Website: apple
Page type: receipt
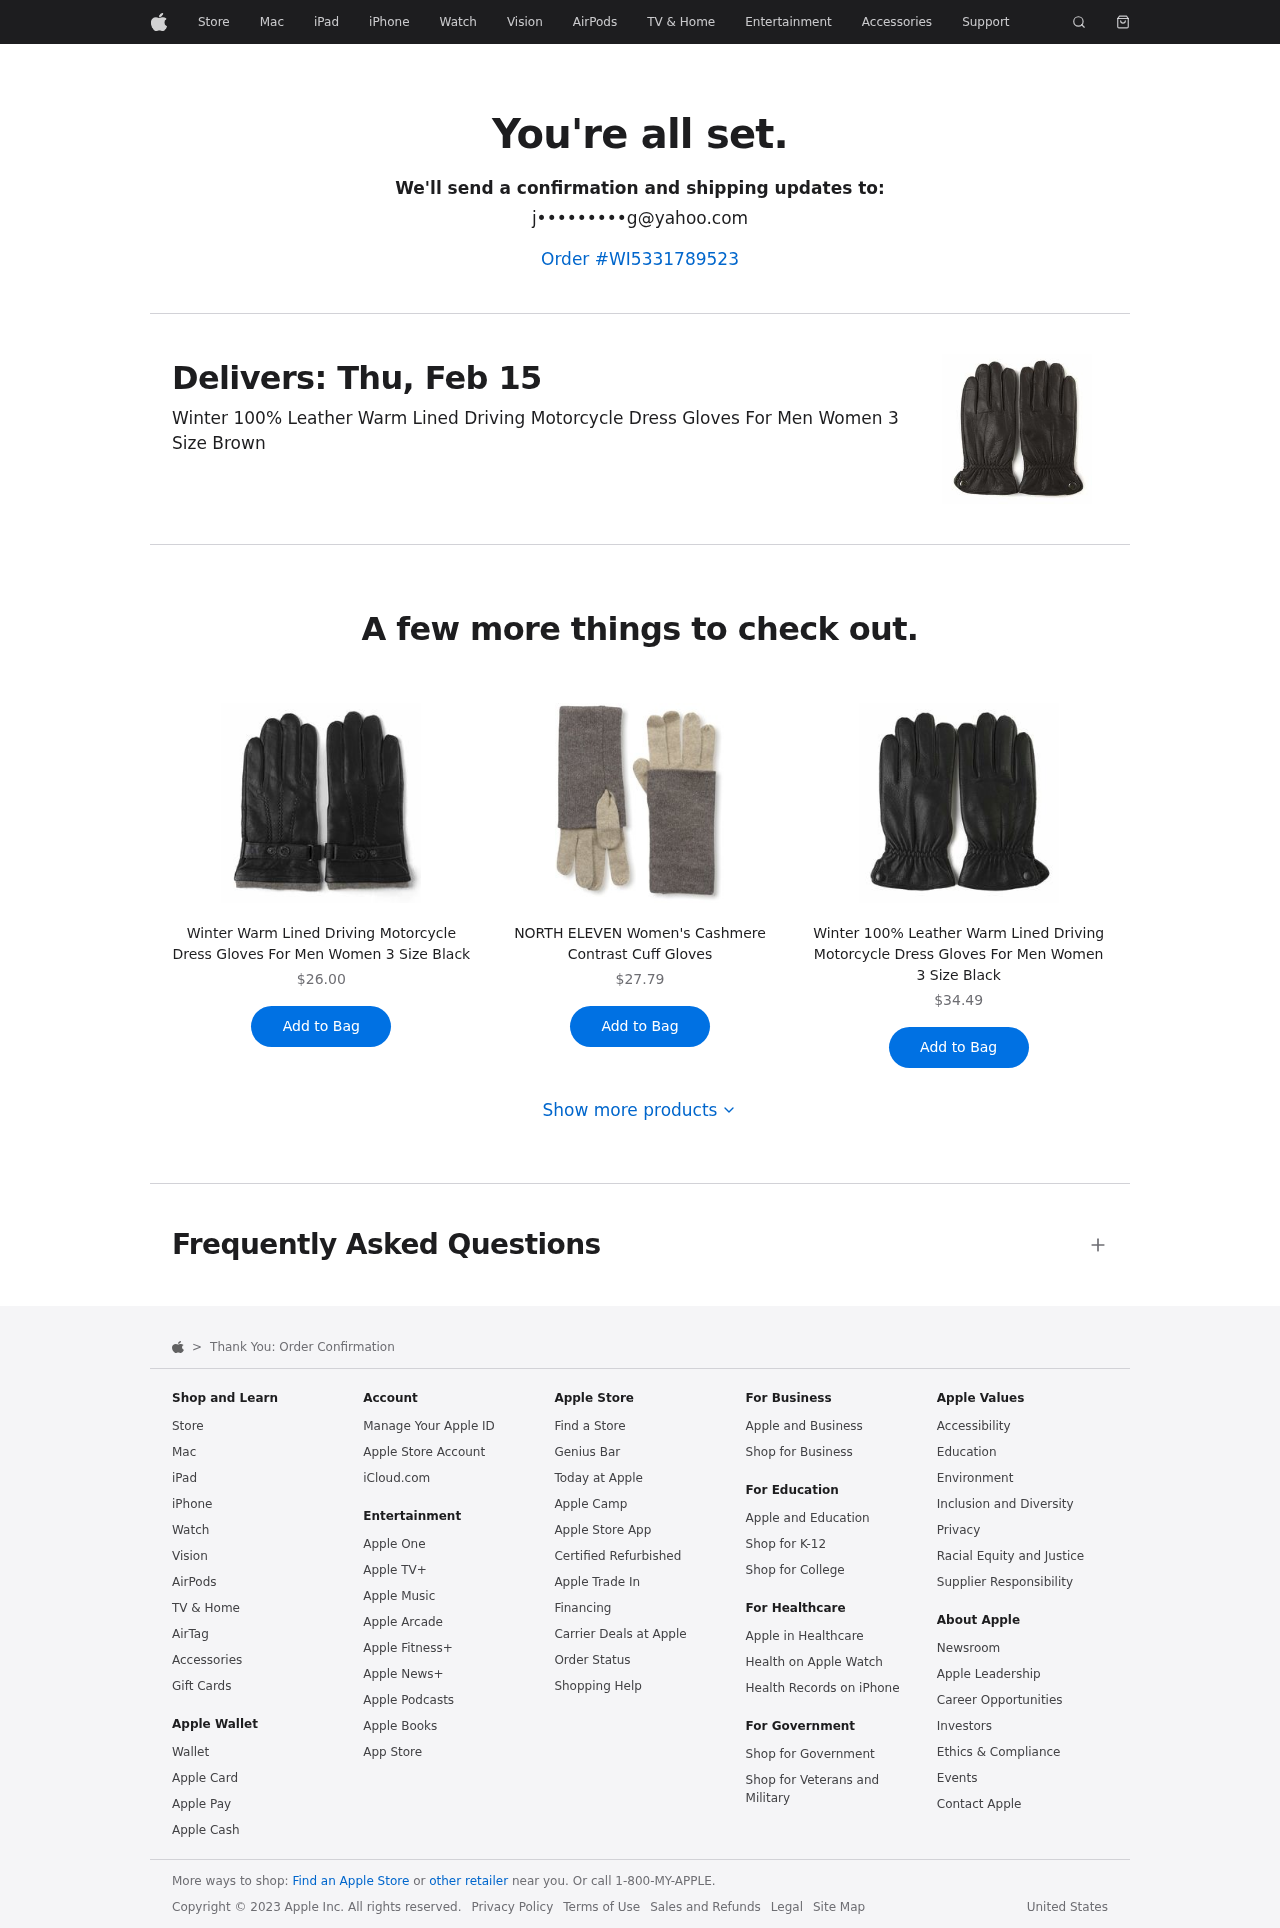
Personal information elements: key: PII_EMAIL
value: j•••••••••g@yahoo.com
Product elements: key: PRODUCT1_NAME
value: Winter 100% Leather Warm Lined Driving Motorcycle Dress Gloves For Men Women 3 Size Brown
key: PRODUCT2_NAME
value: Winter Warm Lined Driving Motorcycle Dress Gloves For Men Women 3 Size Black
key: PRODUCT2_PRICE
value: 26
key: PRODUCT3_NAME
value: NORTH ELEVEN Women's Cashmere Contrast Cuff Gloves
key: PRODUCT3_PRICE
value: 27.79
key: PRODUCT4_NAME
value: Winter 100% Leather Warm Lined Driving Motorcycle Dress Gloves For Men Women 3 Size Black
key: PRODUCT4_PRICE
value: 34.49
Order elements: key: ORDER_ID
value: Order #WI5331789523
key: ORDER_DELIVERY_DATE
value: Delivers: Thu, Feb 15